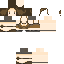
A female human skin with medium skin, wearing brown long hair dressed in a blue hoodie and brown shorts, featuring a closed mouth.